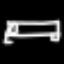
Label: bed